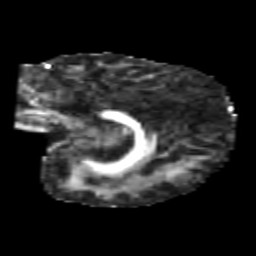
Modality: FA
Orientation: sagittal
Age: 6
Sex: male
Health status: healthy